Question: I am building an iPhone app, and the storyboard looks like this:

Notice that the views within the storyboard are awkwardly square. I wasn't sure what caused this so I just went with it.
I set my app as iPhone-only and portrait-only.
When I build the app on my phone though, parts of the view are off the screen, because my phone isn't shaped like the interfaces that I am building.
Anyone know how to fix this?
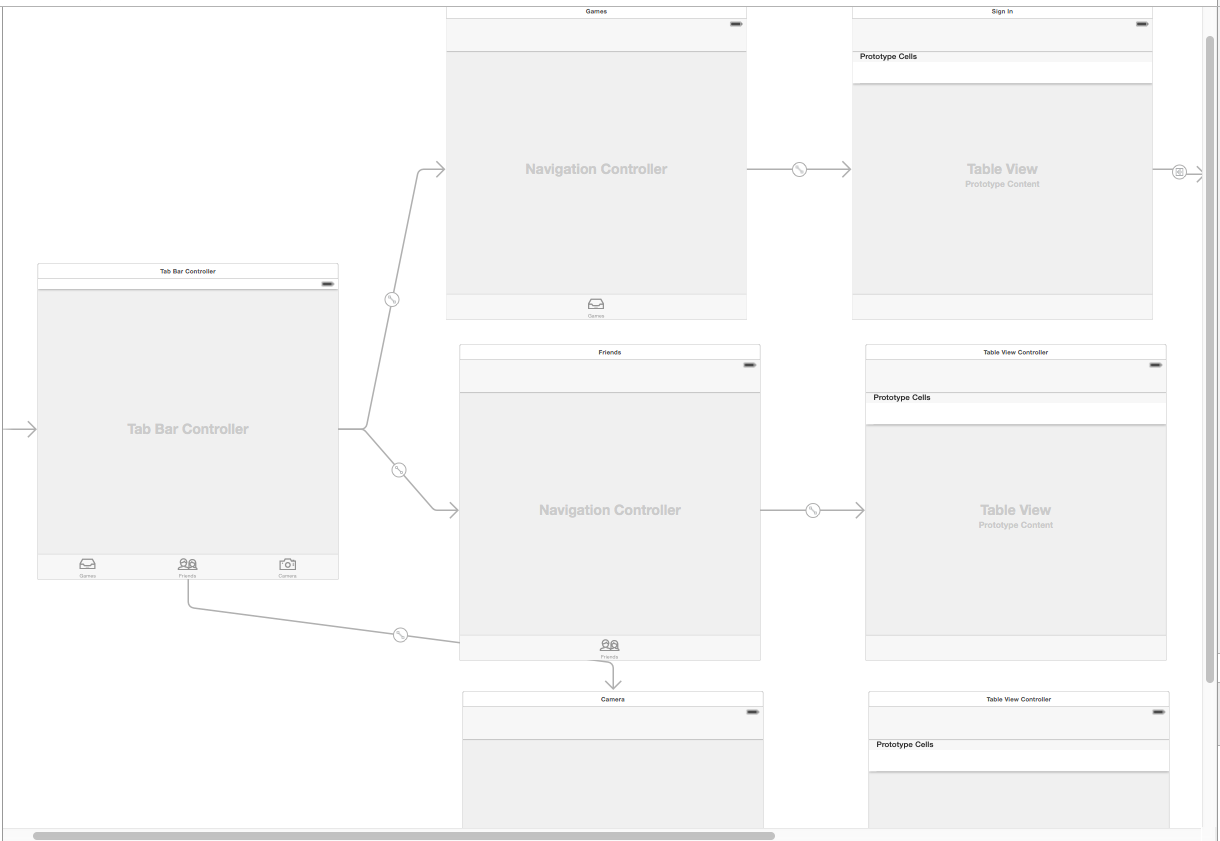
Answer: In Xcode 6 Viewcontroller sized to 600*600 size, its for Auto layout and size classes. You can disable this feature by unchecking autolayout and size classes in the File inspector of storyboard (refer image). If you disable autolayout you can see your storyboard viewcontrollers sized to iphone.